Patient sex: F
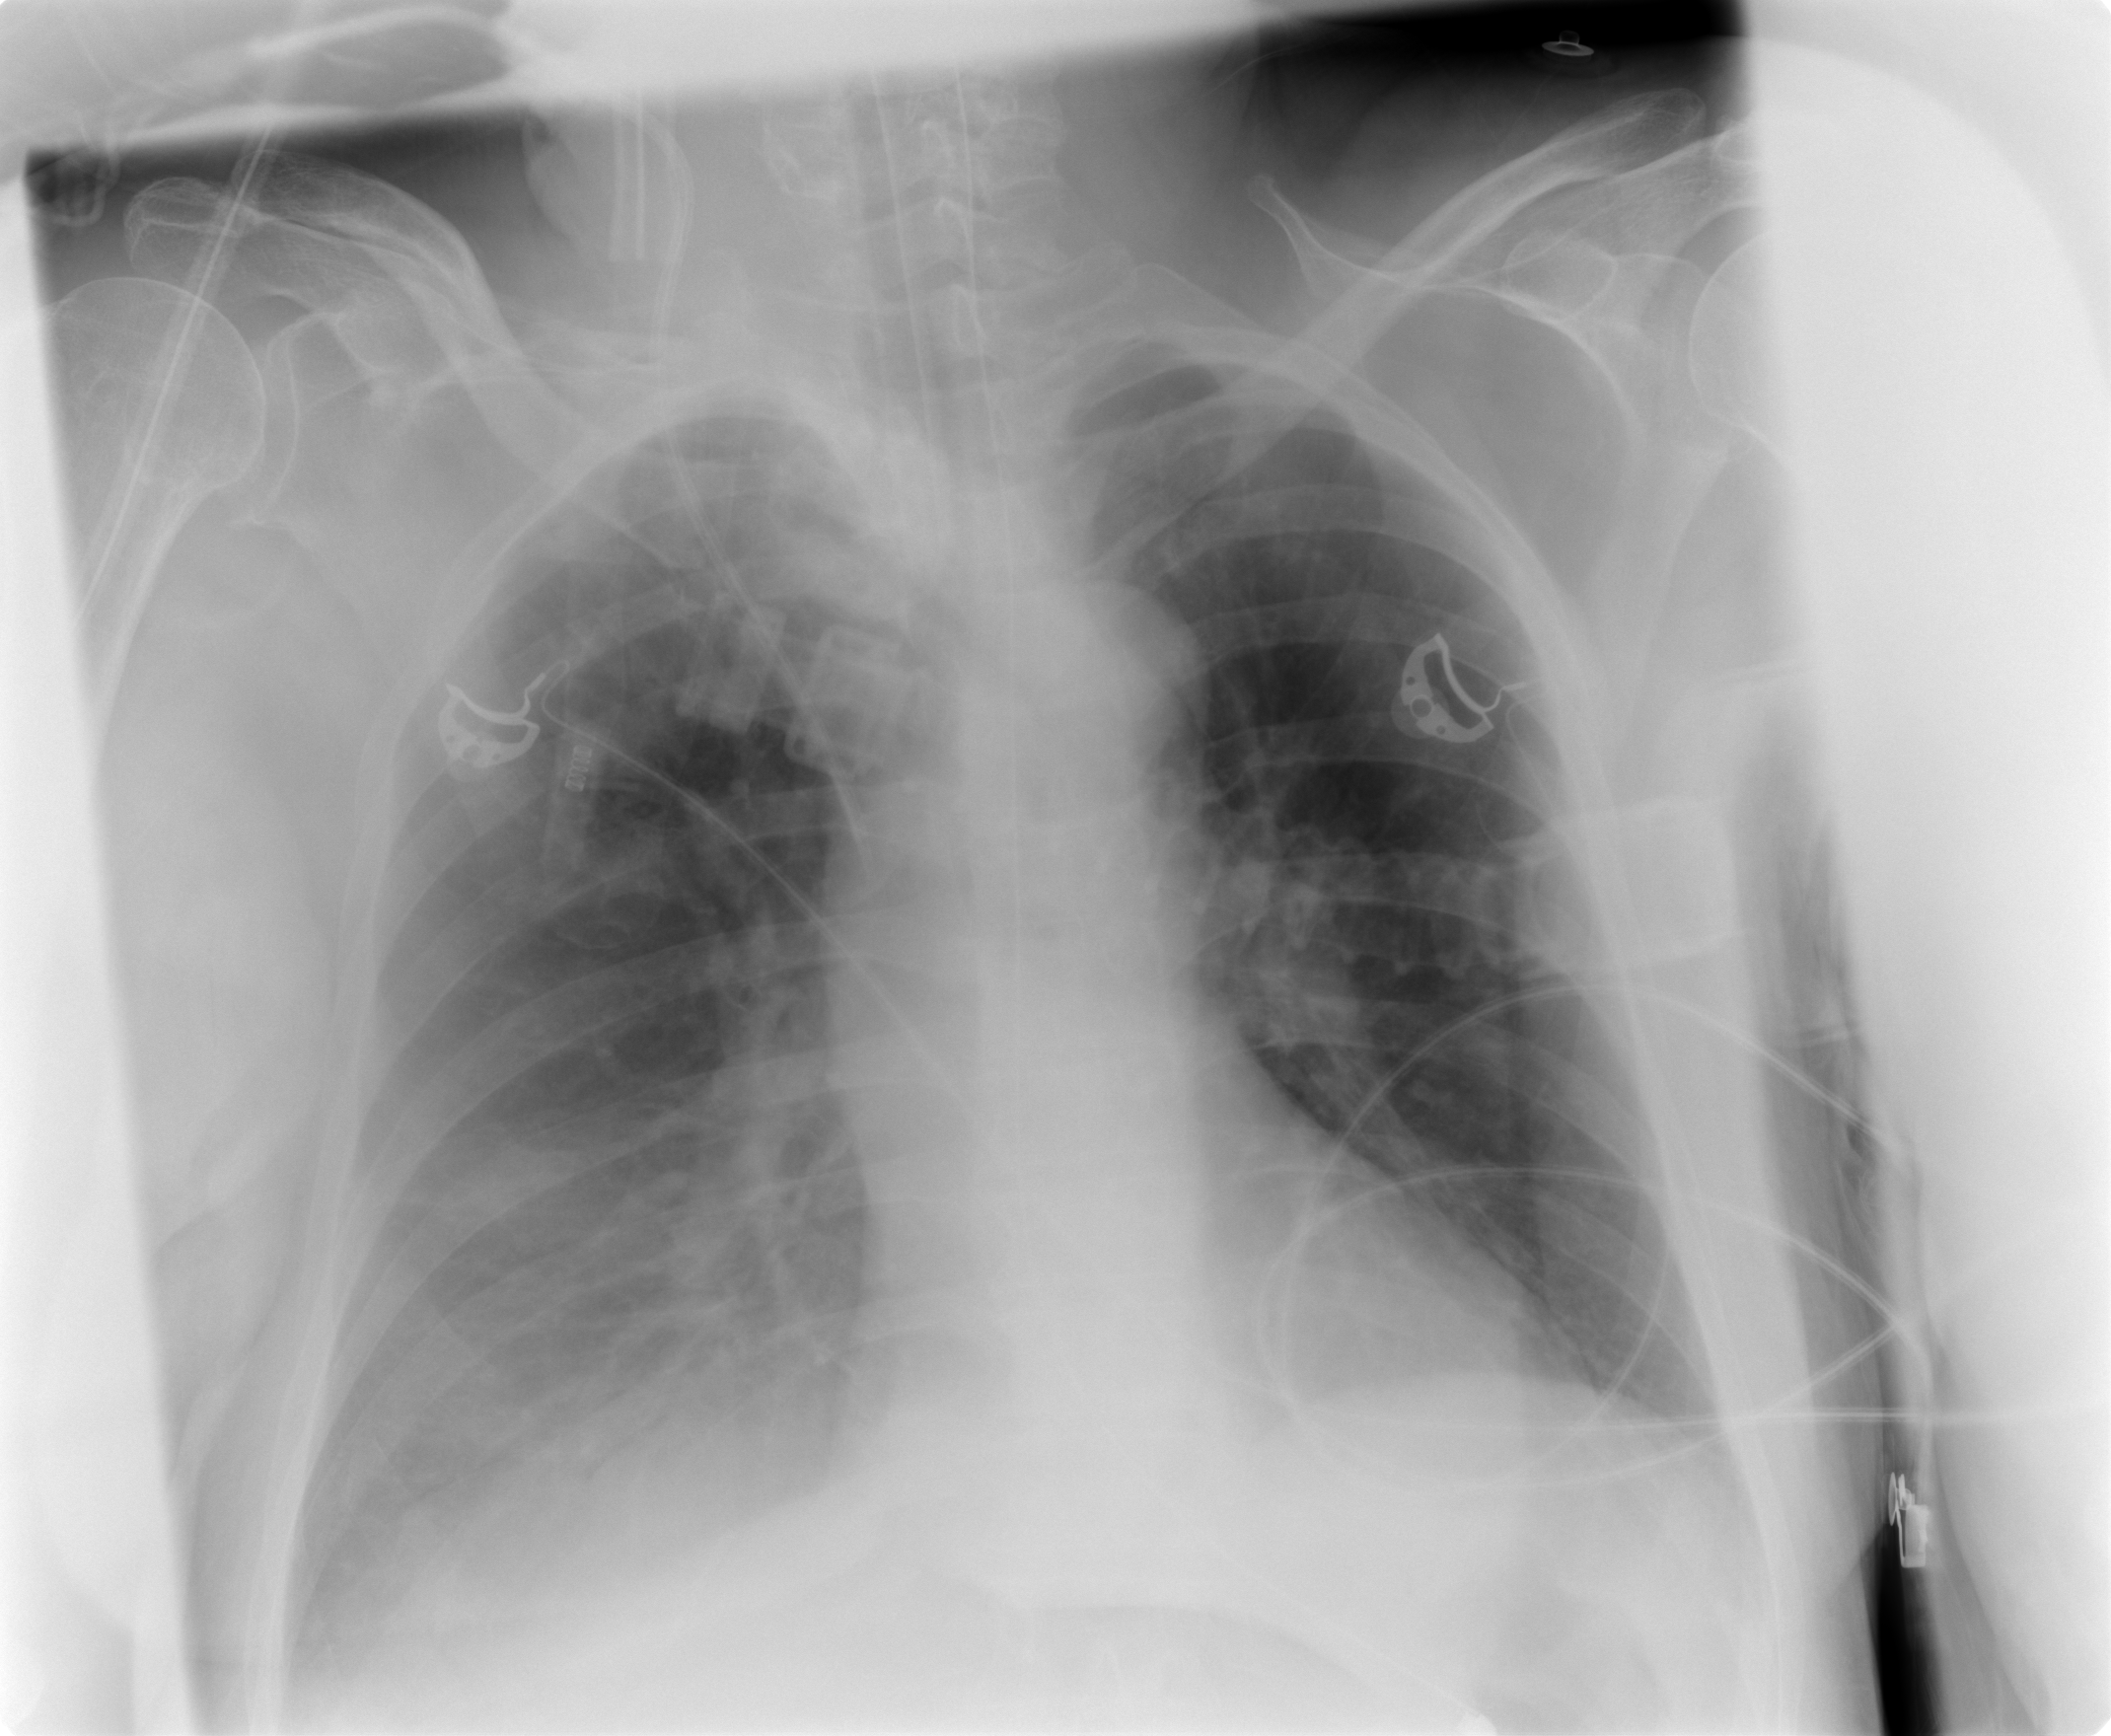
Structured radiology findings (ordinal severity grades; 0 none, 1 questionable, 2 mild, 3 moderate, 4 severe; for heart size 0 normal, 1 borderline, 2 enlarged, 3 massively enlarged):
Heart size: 0
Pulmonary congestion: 0
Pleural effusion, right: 3
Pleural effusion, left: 0
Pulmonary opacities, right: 3
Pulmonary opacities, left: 0
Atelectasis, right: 3
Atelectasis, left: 0